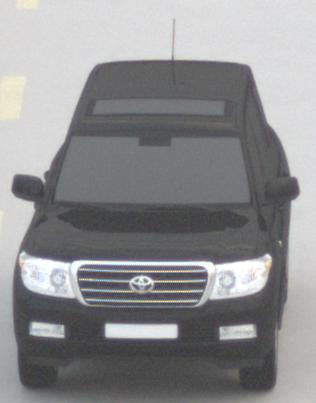
Make: Toyota
Model: Land Cruiser V8 4.7
Detailed model: Land Cruiser V8 (J20)
Model produced from: 2008/03
Model produced until: 2009/11
Doors: 5
Color: black
Road condition: dry road
Daytime: morning or afternoon
Contrast: low contrast